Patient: sex M, age 66
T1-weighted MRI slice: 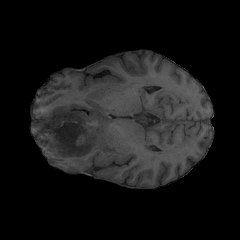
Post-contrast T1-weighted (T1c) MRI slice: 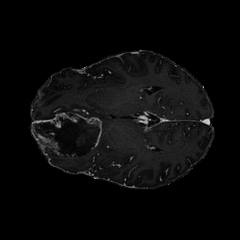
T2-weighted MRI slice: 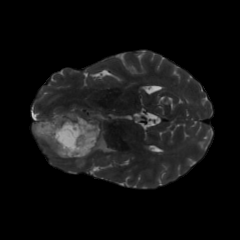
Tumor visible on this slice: yes
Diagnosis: Glioblastoma, IDH-wildtype
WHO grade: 4